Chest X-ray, AP view. Patient: 62 years old, sex M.
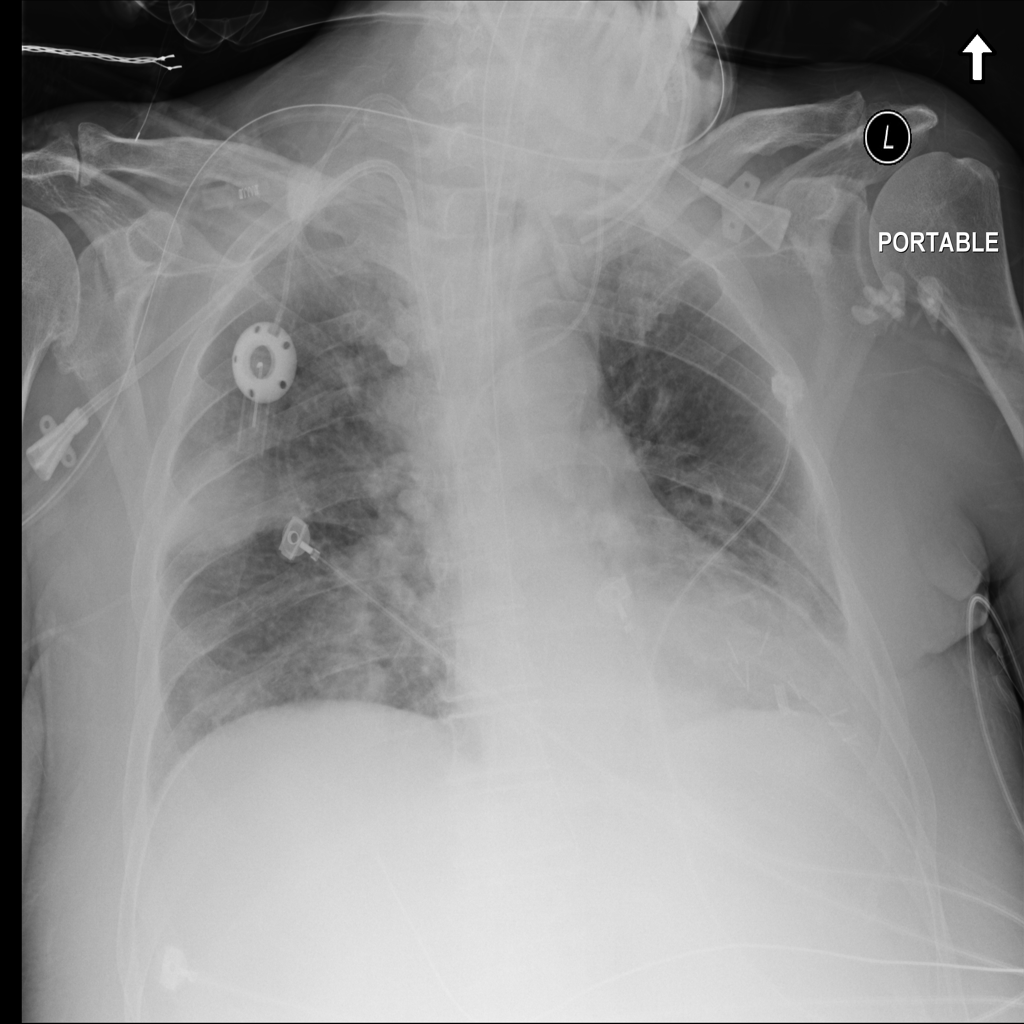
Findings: Consolidation, Effusion